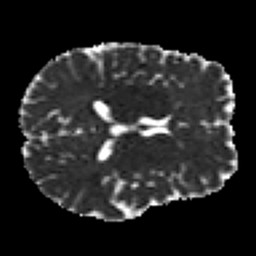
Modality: MD
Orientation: axial
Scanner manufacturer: siemens
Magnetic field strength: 3 T
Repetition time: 7.8 s
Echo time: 0.09 s